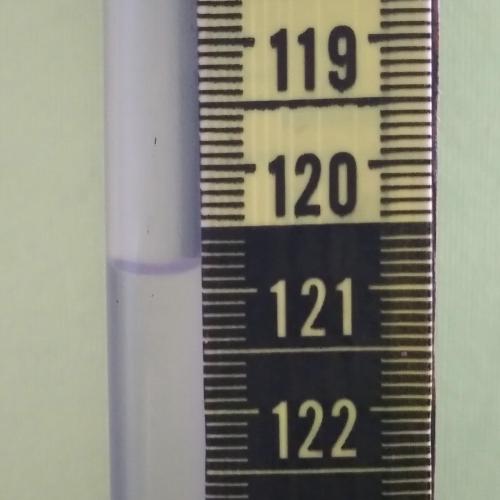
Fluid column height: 120.8 cm